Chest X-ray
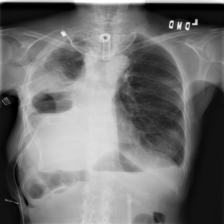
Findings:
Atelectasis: negative
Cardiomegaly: negative
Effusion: negative
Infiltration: positive
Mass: negative
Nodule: negative
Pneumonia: negative
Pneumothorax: negative
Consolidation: negative
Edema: negative
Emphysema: positive
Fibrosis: negative
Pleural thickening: negative
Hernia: negative